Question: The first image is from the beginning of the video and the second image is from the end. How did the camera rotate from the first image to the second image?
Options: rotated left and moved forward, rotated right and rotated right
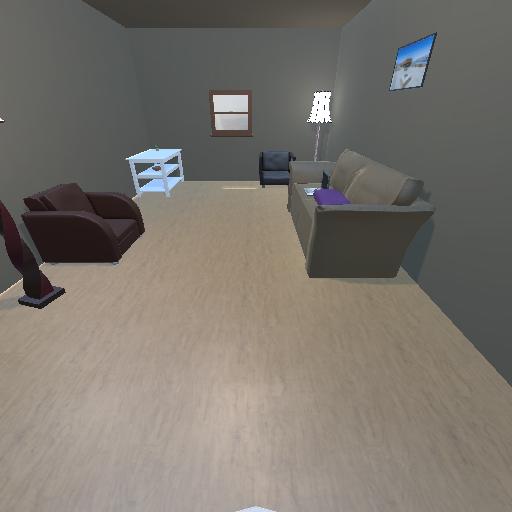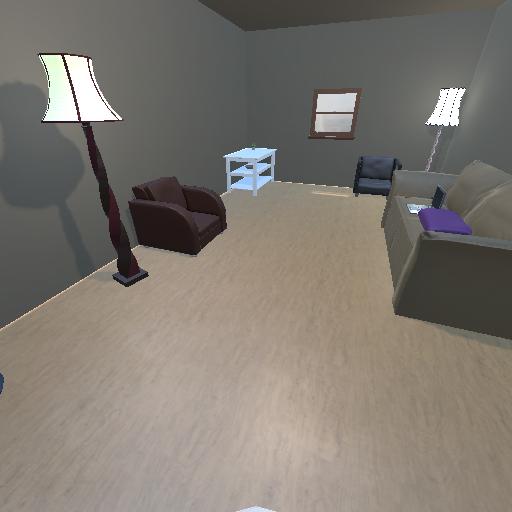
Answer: rotated left and moved forward